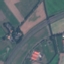
Land use / land cover: Highway